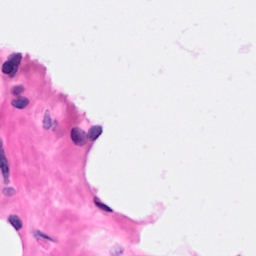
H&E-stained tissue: Breast